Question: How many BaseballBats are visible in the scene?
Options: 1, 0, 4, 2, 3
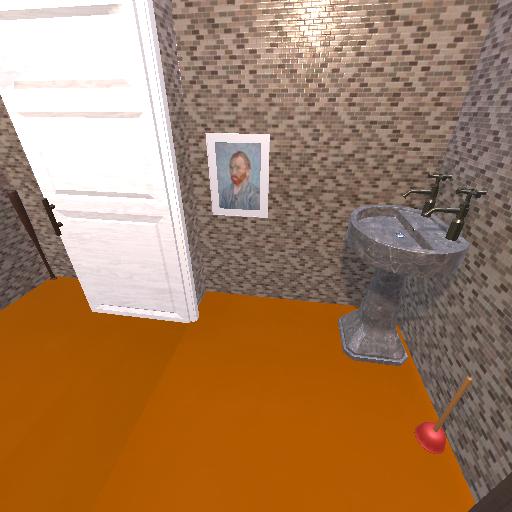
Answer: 1